Question: I would like to create a design similar to the Windows 8 metro UI, like in this example image:

Each of these spans links to one subpage on my server. The URLs, contents and background-images of the tiles are all loaded from a MySQL database, so nothing is hardcoded. I am using for designing purposes.
There are three different possible sizes for each tile:
- - -
I can easily deal with the medium- and small-sized tiles, as each of them only spans over one row. small tiles have the class 'col-md-3', large and medium tiles use 'col-md-6'. I can think of the required markup for this kind of design like this:
'''
<div class='row'>
<span class='size-large col-md-6'>span 1</span>
<span>
<span class='row'>
<span class='size-small col-md-3'>span 2</span>
<span class='size-small col-md-3'>span 3</span>
</span>
<span class='row'>
<span class='size-small col-md-3'>span 4</span>
<span class='size-small col-md-3'>span 5</span>
</span>
</span>
</div>
<div class='row'>
<span class='size-small col-md-3'>span 6</span>
<span class='size-medium col-md-6'>span 7</span>
<span class='size-small col-md-3'>span 8</span>
</div>
<div class='row'>
<span class='row'>
<span class='size-medium col-md-6'>span 9</span>
</span>
<span>
<span class='size-small col-md-3'>span 11</span>
<span class='size-small col-md-3'>span 12</span>
</span>
<span class='size-large col-md-6'>span 10</span>
</div>
'''
Everything's quite easily understandable until now. But here begins the difficult part: Creating the markup after loading the tile's data from the database.
These are the values I have: '$size', '$name', '$description', '$background'.
I started with this:
'''
$width = 0;
echo "<div class='row'>";
foreach (Project::getAllTiles() as $i => $project) {
$thisWidth = 0;
list($size, $name, $description, $image) =
array($project['size'], $project['name'], $project['description'], $project['background']);
$thisWidth = $size == 'small' ? 3 : 6; // Width of this tile
$width += $thisWidth; // Width of current row
if ($width > 12) {
echo "</div><div class='row'>"; // Jump to next row
$width = 0; // Reset width of row
}
echo "<div class='col-md-$thisWidth size-$size'>";
echo $name; // Placeholder
echo "</div>";
}
echo "</div>";
'''
This works well for small and medium sized tiles. However I can not imagine an easy way to also handle large tiles, which span over two rows. I hope someone can give me a hint on how to do this or some snippets so I can try it myself.
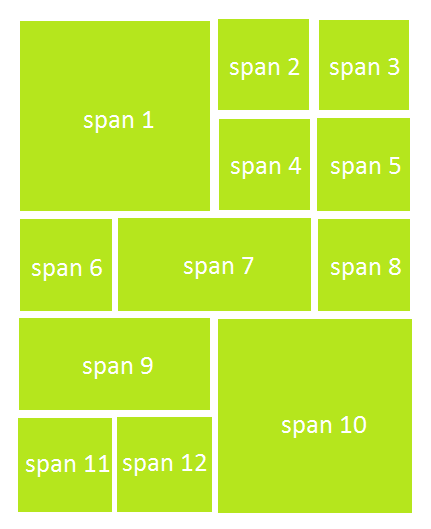
Answer: After more research I found a bootstrap framework that is capable of exactly what I want to achieve. <URL> to use , which - based on my tests - wasn't really capable of multi line tiles.
<URL>. I still haven't been able to figure out how to create this markup dynamically via PHP, so I will use the easier already existent Metro UI instead.